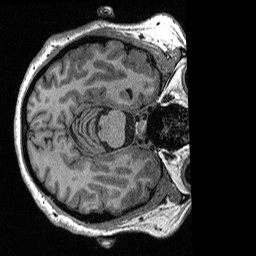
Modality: T1w
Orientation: axial
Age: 45
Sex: female
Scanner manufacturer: siemens
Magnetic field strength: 3 T
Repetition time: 2.3 s
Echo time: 0.00298 s